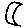
Label: moon